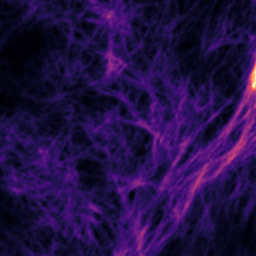
Label: Super-resolution F-actin image